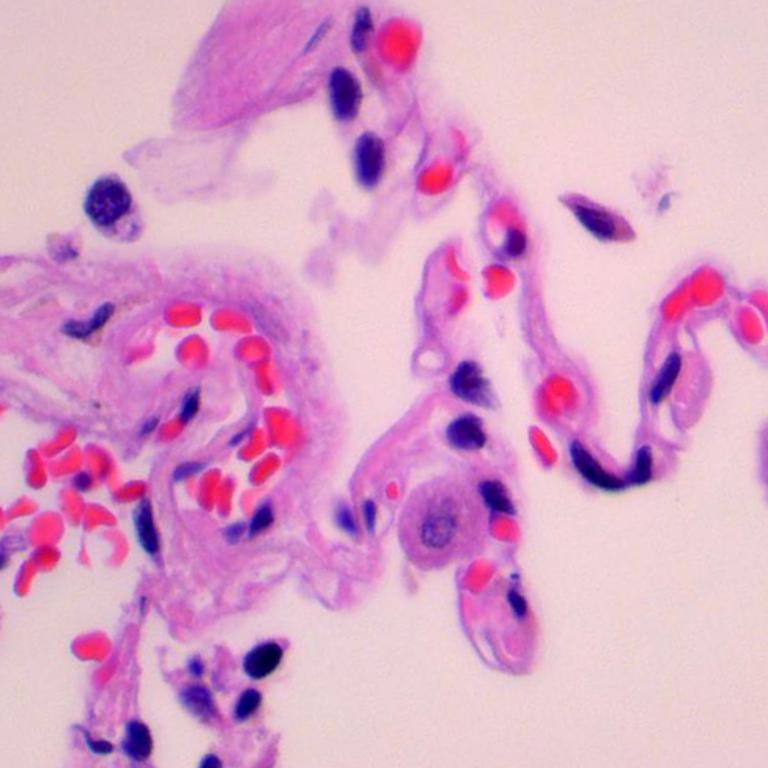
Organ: lung
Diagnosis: benign